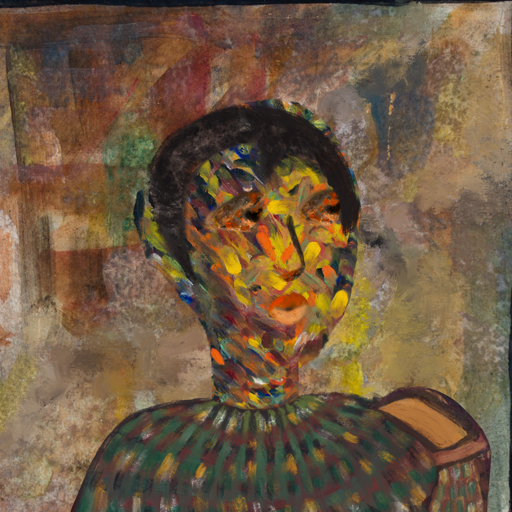
Background: Mosgoul, Head And Neck Side: An_Impression, Face Side: Gypsy_Queen, Bust: After_Raid, Hair Side: Roy_Bahadur, Head Accessory: Blank, Second Necklace: Blank, Necklace: Blank, Baby: Blank